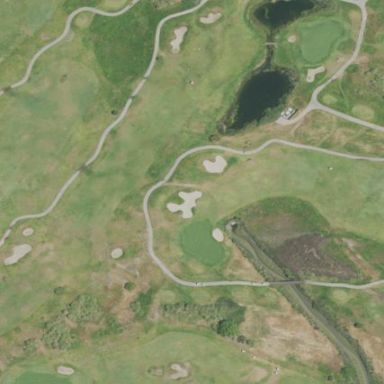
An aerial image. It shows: Golf fairway surrounded by grass.